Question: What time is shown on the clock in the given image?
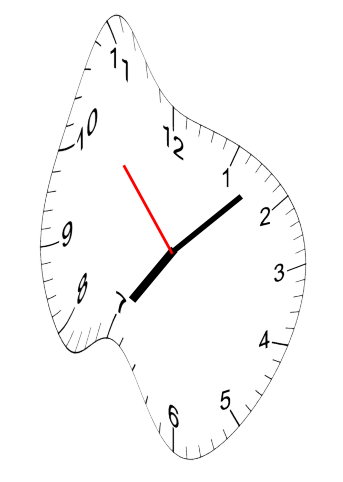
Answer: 07:07:53